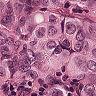
Metastatic tissue present: yes